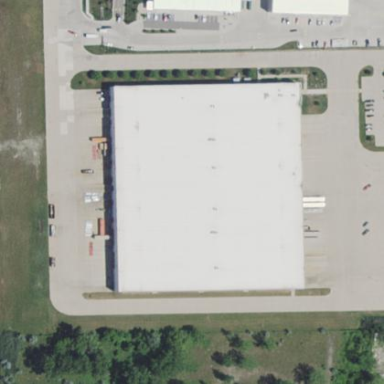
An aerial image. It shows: Warehouse building.